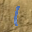
Label: 1